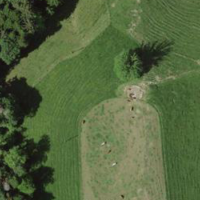
EUNIS habitat code: 52
Species observed at this site:
Falco subbuteo
Pernis apivorus